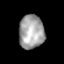
Tissue: prostate
Cell type: Fibroblasts
Senescence score: 0.7404
Nuclear area (px): 833
Mean DAPI intensity: 162.951